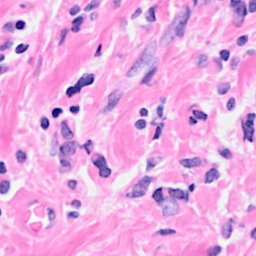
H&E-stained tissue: Breast